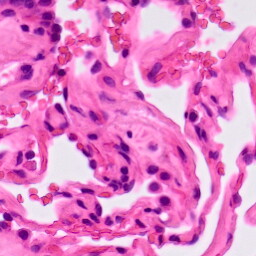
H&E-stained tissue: Lung